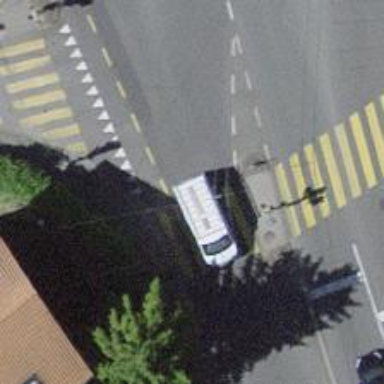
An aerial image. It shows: Marked crossing on footway. The crossing has visible markings.